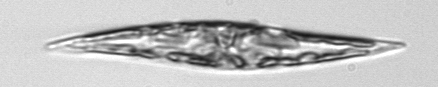
Label: Pleurosigma